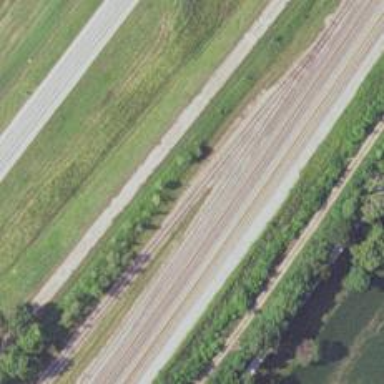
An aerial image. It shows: Railway siding for service.